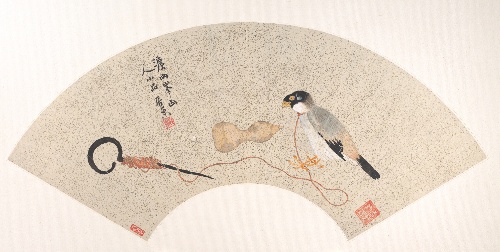
Title: 清  居巢  鳥圖  扇面|Bird
Artist: Ju Chao
Artist bio: Chinese, ca. 1823–1889
Object type: Folding fan mounted as an album leaf
Classification: Paintings
Medium: Folding fan mounted as an album leaf; ink and color on gold-flecked  paper
Culture: China
Period: Qing dynasty (1644–1911)
Dimensions: 7 x 20 7/8 in. (17.8 x 53 cm)
Department: Asian Art
Credit line: Gift of Robert Hatfield Ellsworth, in memory of La Ferne Hatfield Ellsworth, 1986
Accession year: 1986
Repository: Metropolitan Museum of Art, New York, NY
Tags: Birds